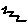
Label: zigzag